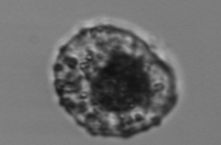
Label: Vicicitus_globosus